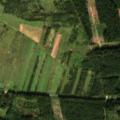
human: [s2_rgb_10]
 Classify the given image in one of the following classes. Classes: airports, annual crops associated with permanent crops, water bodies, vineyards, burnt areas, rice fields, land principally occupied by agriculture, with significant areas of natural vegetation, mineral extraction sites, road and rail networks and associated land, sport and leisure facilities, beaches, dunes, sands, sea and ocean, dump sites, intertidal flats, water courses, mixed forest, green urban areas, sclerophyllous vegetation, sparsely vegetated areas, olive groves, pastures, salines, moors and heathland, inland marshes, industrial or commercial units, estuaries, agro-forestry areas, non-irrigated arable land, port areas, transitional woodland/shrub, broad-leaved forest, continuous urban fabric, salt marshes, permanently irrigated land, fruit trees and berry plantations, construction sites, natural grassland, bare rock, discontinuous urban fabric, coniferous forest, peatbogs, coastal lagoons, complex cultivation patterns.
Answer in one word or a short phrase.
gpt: non-irrigated arable land, pastures, coniferous forest, transitional woodland/shrub